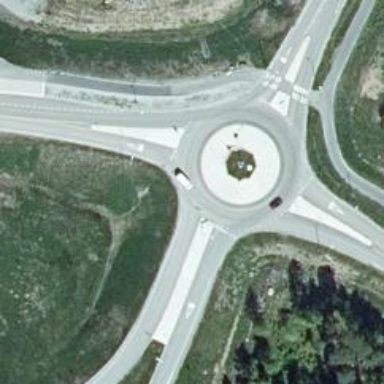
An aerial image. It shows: Tertiary road with asphalt surface leading to roundabout.